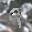
Label: 9